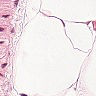
Metastatic tissue present: no